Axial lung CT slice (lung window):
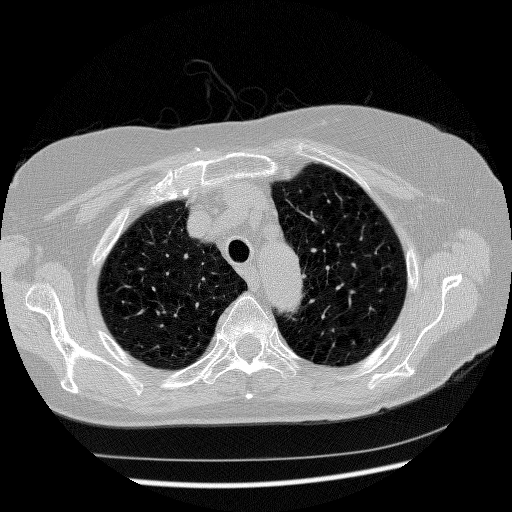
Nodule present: no